Field crop: tomato
Growth stage: 1
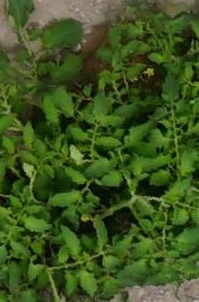
Species: tomato